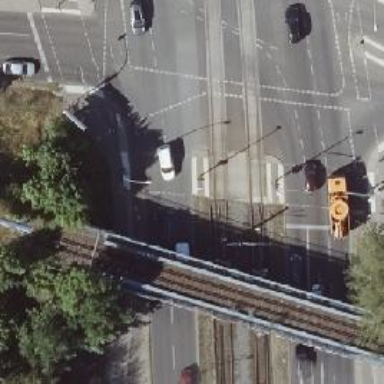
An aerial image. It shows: Tram crossing with traffic signals.